Field crop: maize
Growth stage: 2
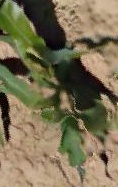
Species: maize